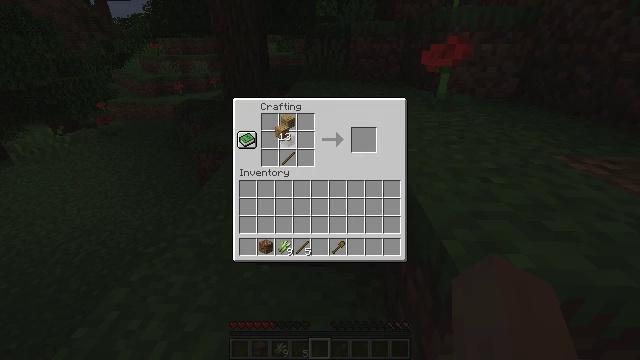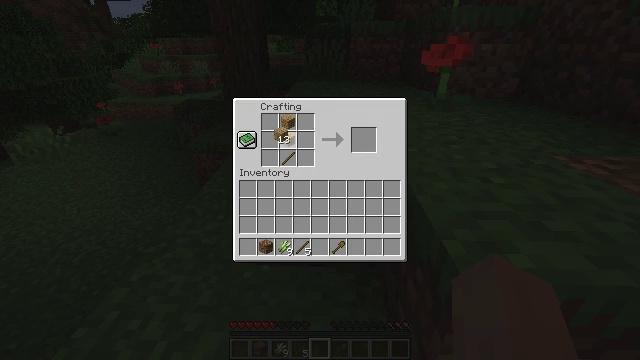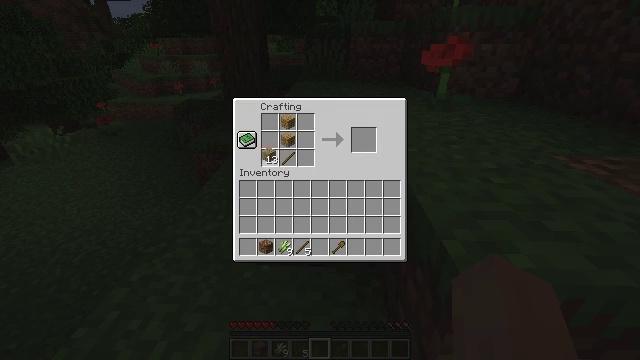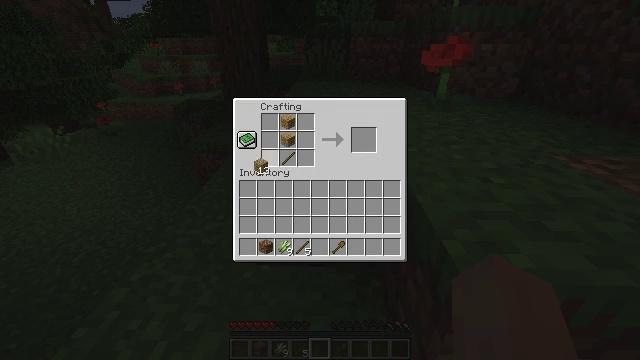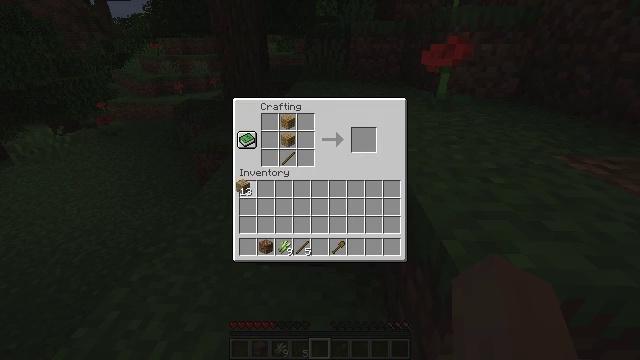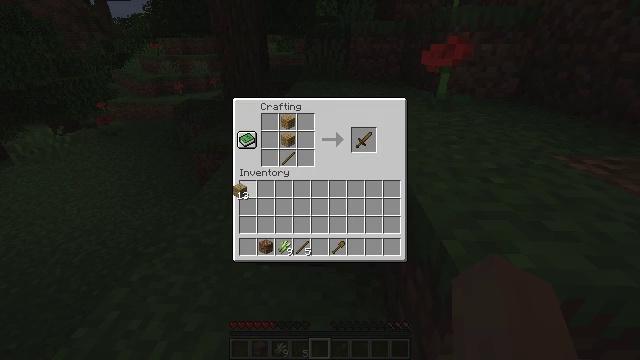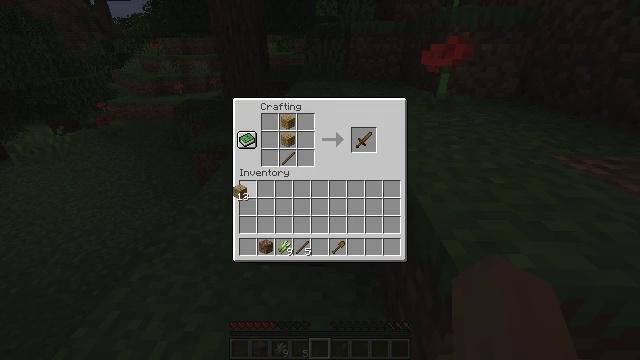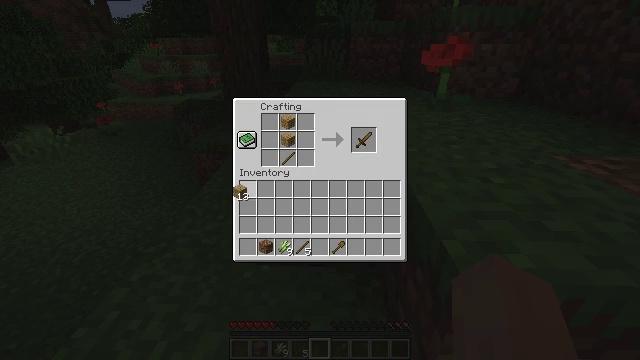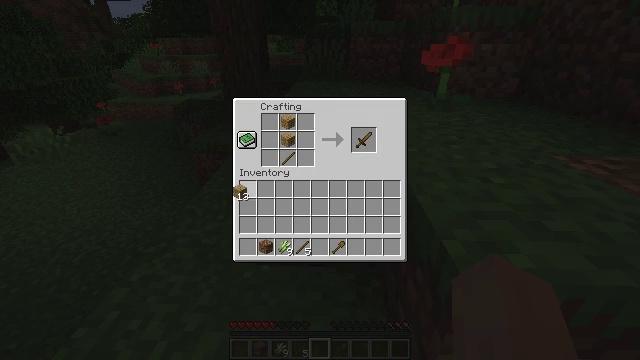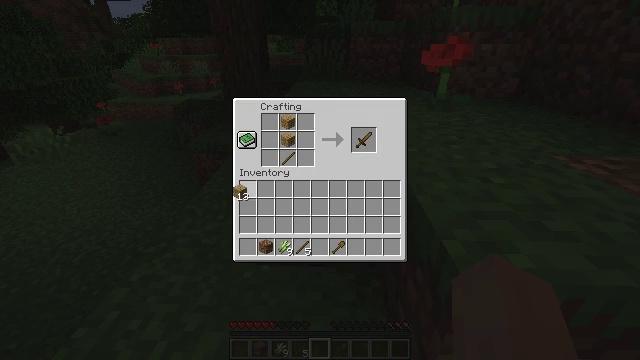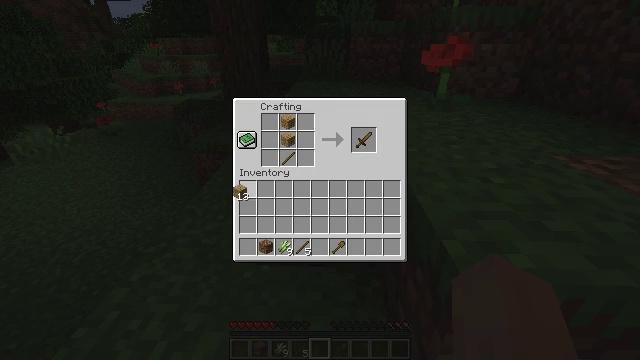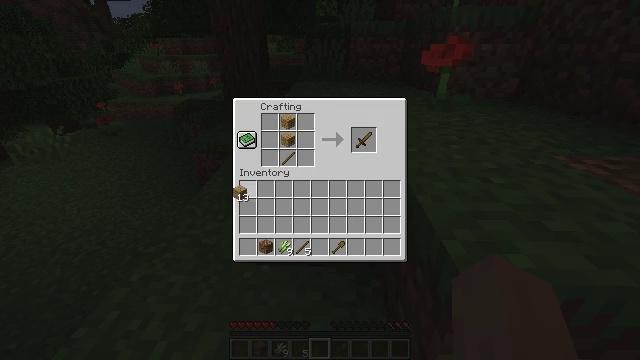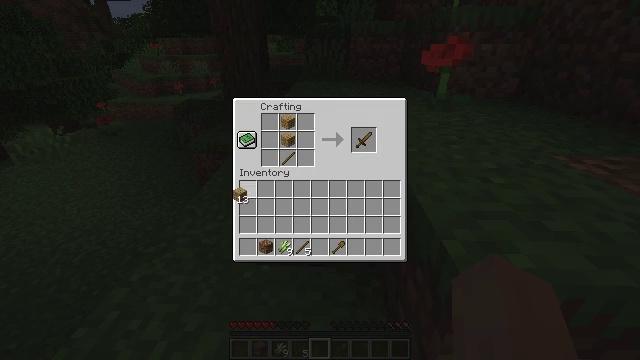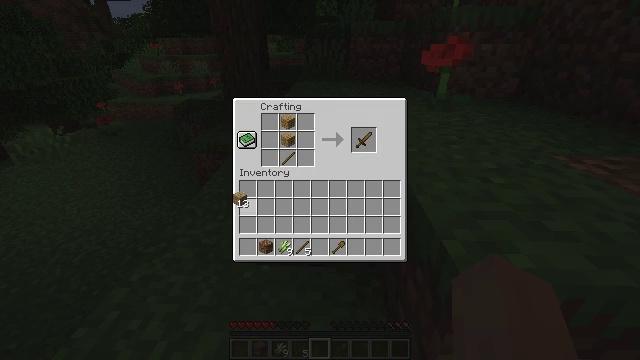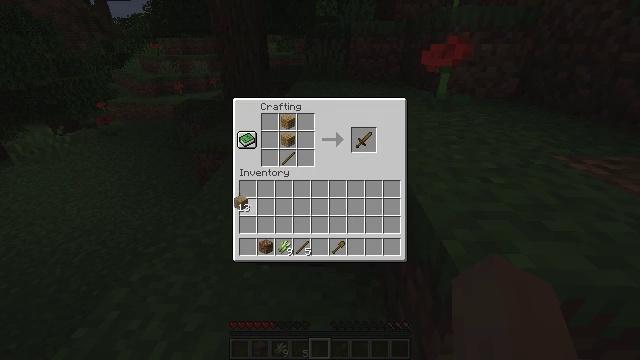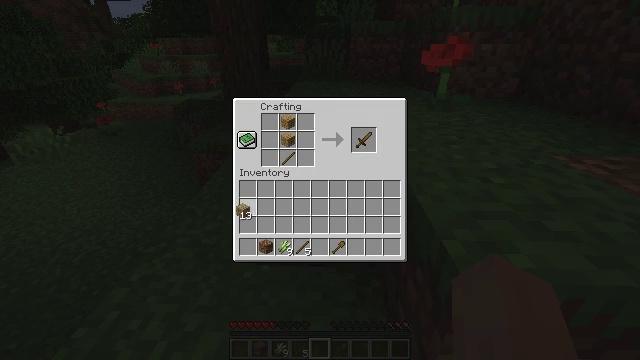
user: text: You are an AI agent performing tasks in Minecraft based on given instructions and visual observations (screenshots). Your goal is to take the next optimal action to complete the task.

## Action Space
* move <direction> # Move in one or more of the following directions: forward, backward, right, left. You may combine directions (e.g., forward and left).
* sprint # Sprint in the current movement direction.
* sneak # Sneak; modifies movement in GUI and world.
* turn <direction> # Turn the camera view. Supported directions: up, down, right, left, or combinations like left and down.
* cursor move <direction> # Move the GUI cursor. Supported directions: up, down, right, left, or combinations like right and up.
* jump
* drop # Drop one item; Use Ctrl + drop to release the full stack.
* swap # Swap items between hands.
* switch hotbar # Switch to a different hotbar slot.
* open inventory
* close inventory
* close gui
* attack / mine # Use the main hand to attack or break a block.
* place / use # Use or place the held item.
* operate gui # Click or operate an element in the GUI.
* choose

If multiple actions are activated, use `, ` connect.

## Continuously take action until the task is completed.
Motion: motion action
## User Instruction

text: Use a crafting table to make a wooden sword with planks and stick.
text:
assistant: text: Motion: no_op
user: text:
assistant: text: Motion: cursor move left and down
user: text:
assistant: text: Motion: cursor move left and down
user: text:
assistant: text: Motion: cursor move left and down
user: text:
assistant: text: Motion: no_op
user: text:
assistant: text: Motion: no_op
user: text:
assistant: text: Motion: no_op
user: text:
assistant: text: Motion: no_op
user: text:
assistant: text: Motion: no_op
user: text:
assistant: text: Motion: no_op
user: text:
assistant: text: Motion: no_op
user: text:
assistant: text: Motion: no_op
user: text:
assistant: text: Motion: no_op
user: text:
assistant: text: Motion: no_op
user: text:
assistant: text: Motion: cursor move down
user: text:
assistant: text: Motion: no_op
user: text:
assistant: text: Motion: no_op
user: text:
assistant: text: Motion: operate gui
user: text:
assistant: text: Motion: operate gui
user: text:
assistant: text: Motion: operate gui
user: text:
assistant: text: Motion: no_op
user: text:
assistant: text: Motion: no_op
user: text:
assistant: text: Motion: no_op
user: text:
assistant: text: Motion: cursor move right
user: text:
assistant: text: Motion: cursor move right
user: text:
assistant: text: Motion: cursor move right
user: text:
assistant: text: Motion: cursor move right
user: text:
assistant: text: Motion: cursor move right and up
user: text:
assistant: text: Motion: cursor move up
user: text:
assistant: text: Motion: cursor move right and up